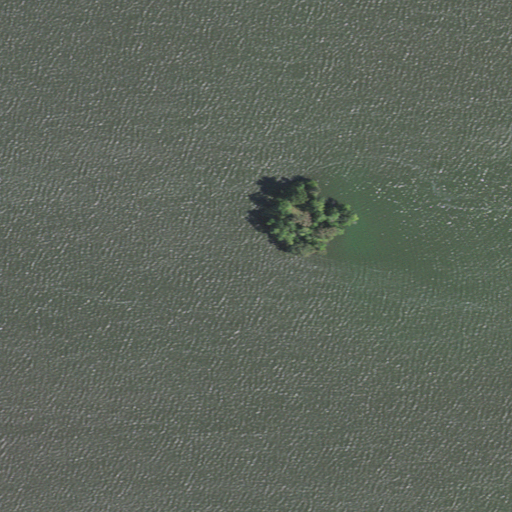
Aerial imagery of island in Wisconsin named Round Island containing open water and grassland